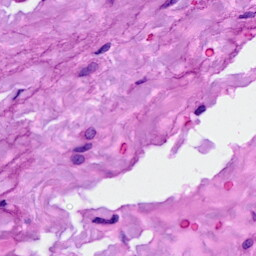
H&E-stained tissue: Breast